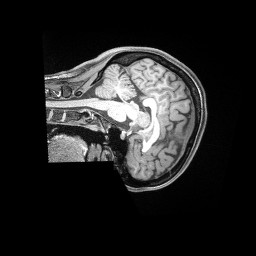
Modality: T1w
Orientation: sagittal
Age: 36
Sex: female
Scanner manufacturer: siemens
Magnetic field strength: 3 T
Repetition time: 2 s
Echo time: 0.00211 s